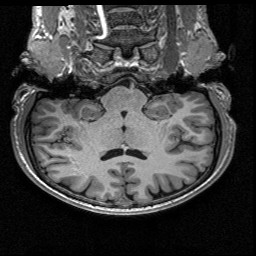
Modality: T1w
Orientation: sagittal
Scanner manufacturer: siemens
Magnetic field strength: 3 T
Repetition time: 2.53 s
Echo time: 0.00267 s